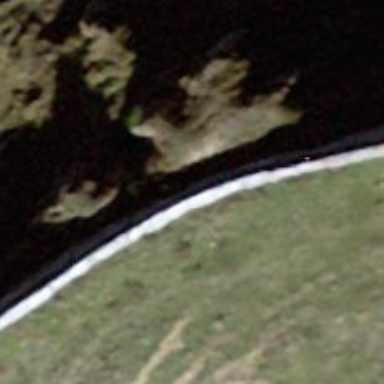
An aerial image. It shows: Wall barrier.